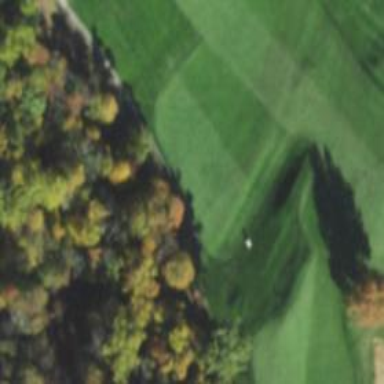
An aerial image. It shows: Path for both road and golf.